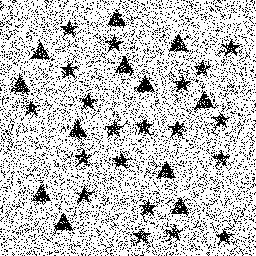
Squares: 0
Triangles: 12
Stars: 20
Total shapes: 32